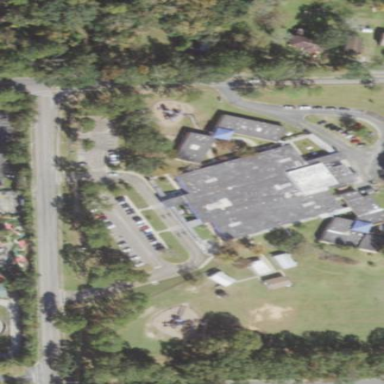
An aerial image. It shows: School building.